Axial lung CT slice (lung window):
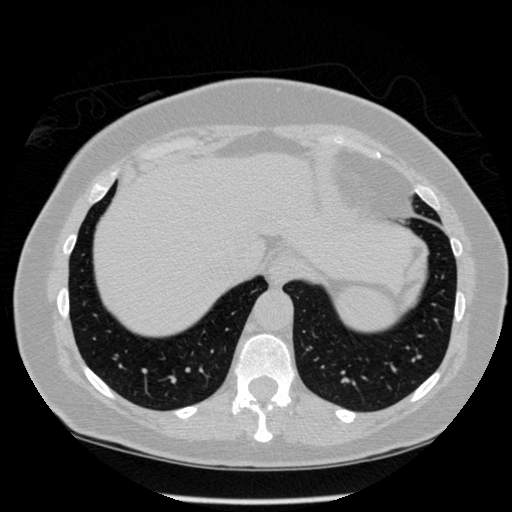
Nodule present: no